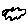
Label: cloud